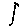
Label: moon